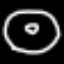
Label: donut